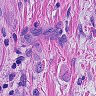
Metastatic tissue present: yes